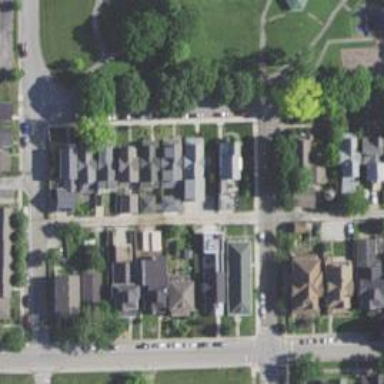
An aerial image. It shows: Neighborhood.